Aerial crown-view tile of a tropical tree (Barro Colorado Island, Panama), acquired 20240611:
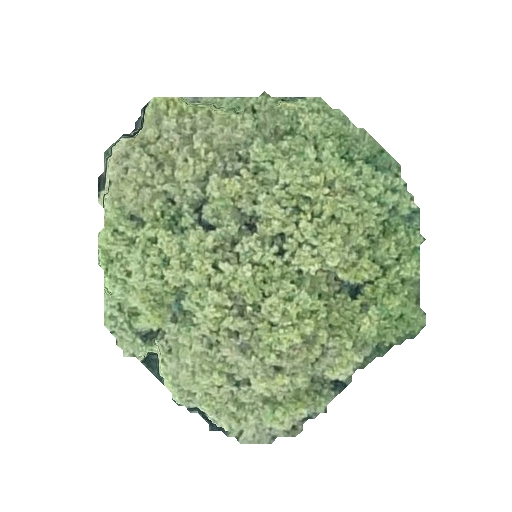
Species: Prioria copaifera
GBIF accepted scientific name: Prioria copaifera
Crown area: 136.966 m²